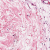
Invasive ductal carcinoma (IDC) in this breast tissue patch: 0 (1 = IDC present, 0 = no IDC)